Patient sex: M
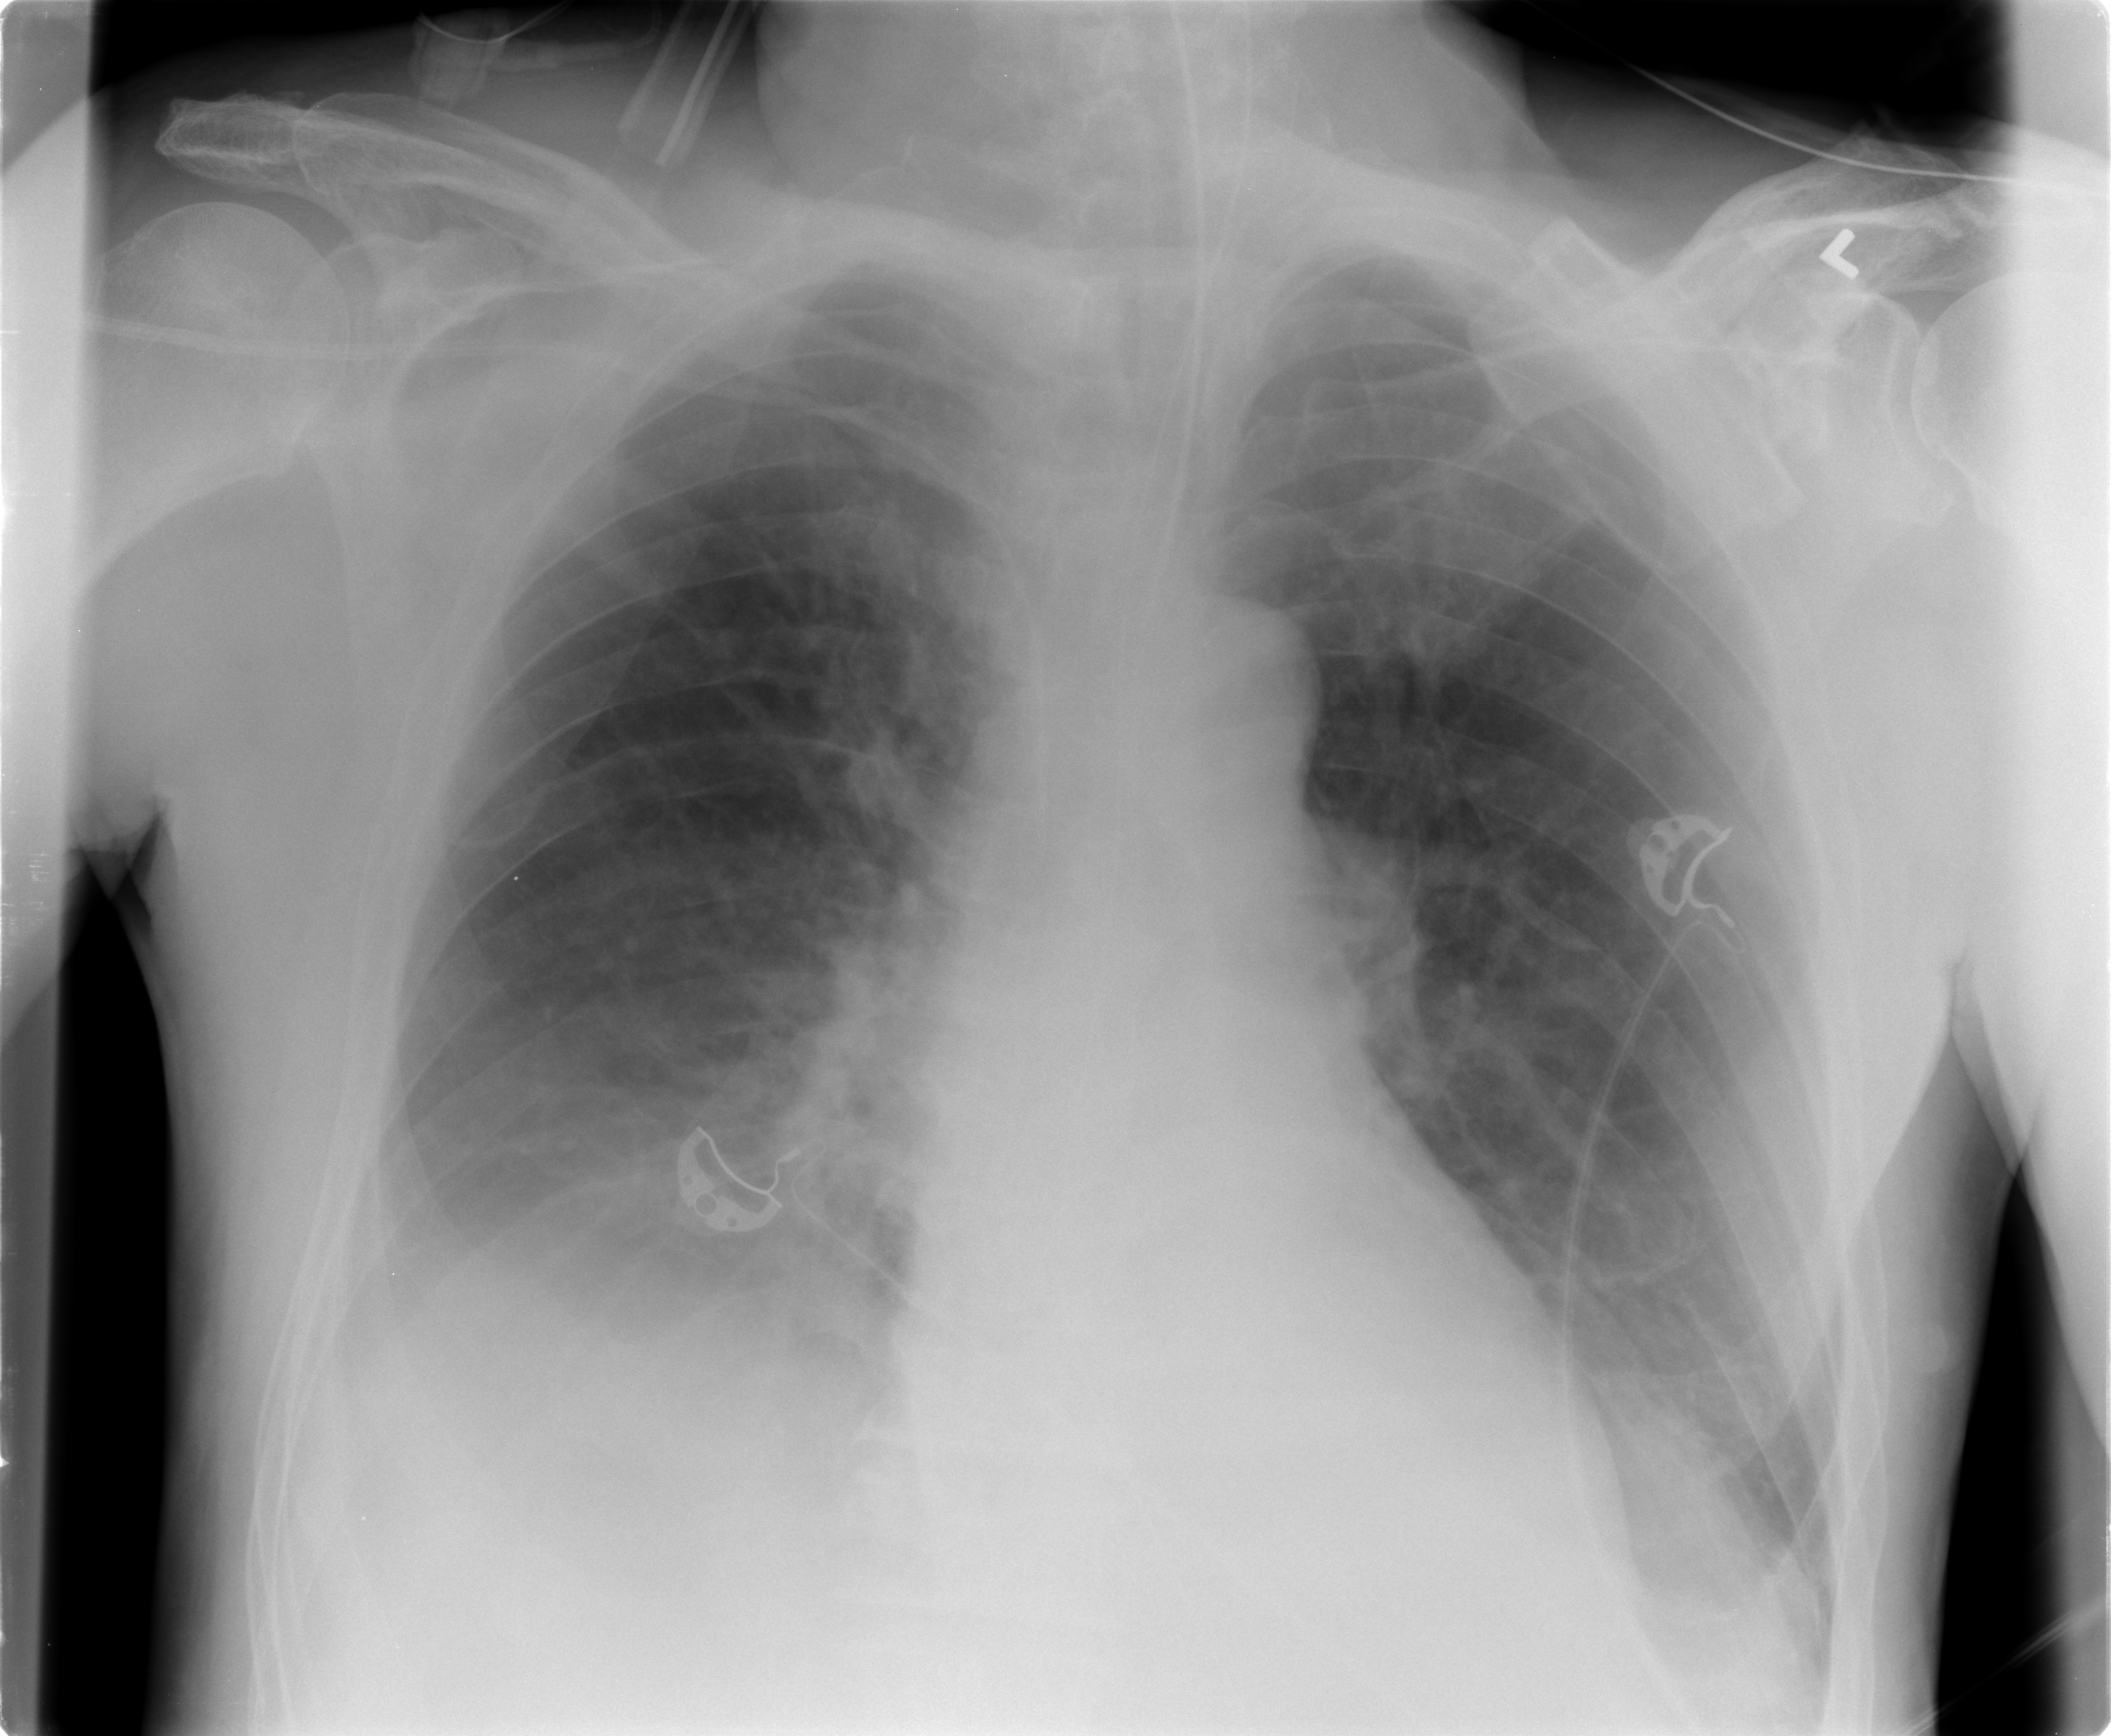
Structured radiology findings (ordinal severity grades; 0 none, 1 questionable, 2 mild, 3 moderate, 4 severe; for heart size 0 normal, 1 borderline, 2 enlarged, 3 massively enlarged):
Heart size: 0
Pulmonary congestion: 0
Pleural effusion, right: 3
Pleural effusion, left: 3
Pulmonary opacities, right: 0
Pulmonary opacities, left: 0
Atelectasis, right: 2
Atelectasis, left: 2